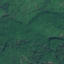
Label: Forest